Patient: sex M, age 48
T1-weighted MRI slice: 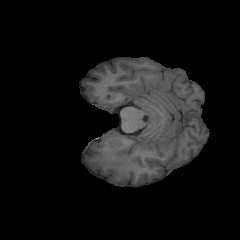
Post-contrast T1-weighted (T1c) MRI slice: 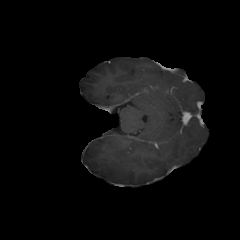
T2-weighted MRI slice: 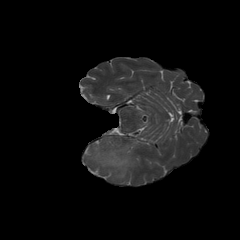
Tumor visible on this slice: yes
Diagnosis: Oligodendroglioma, IDH-mutant, 1p/19q-codeleted
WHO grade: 2